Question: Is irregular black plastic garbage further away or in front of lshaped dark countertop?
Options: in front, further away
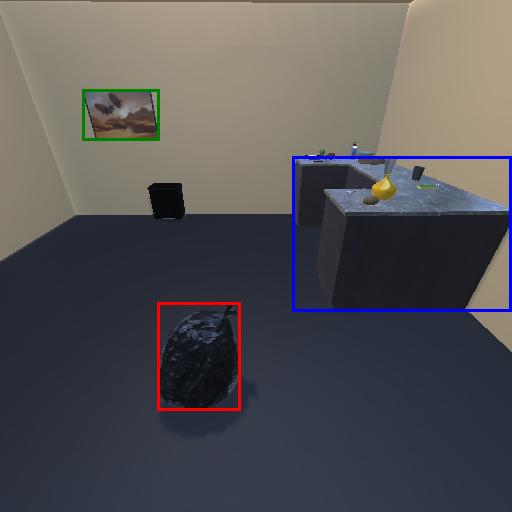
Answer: in front